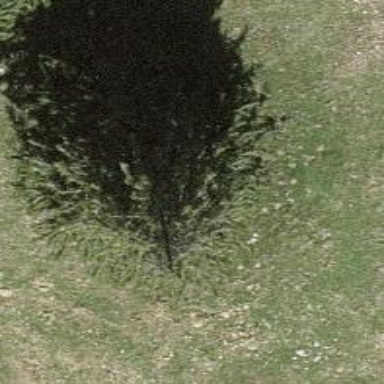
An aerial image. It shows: Single tag "natural: tree."